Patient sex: M
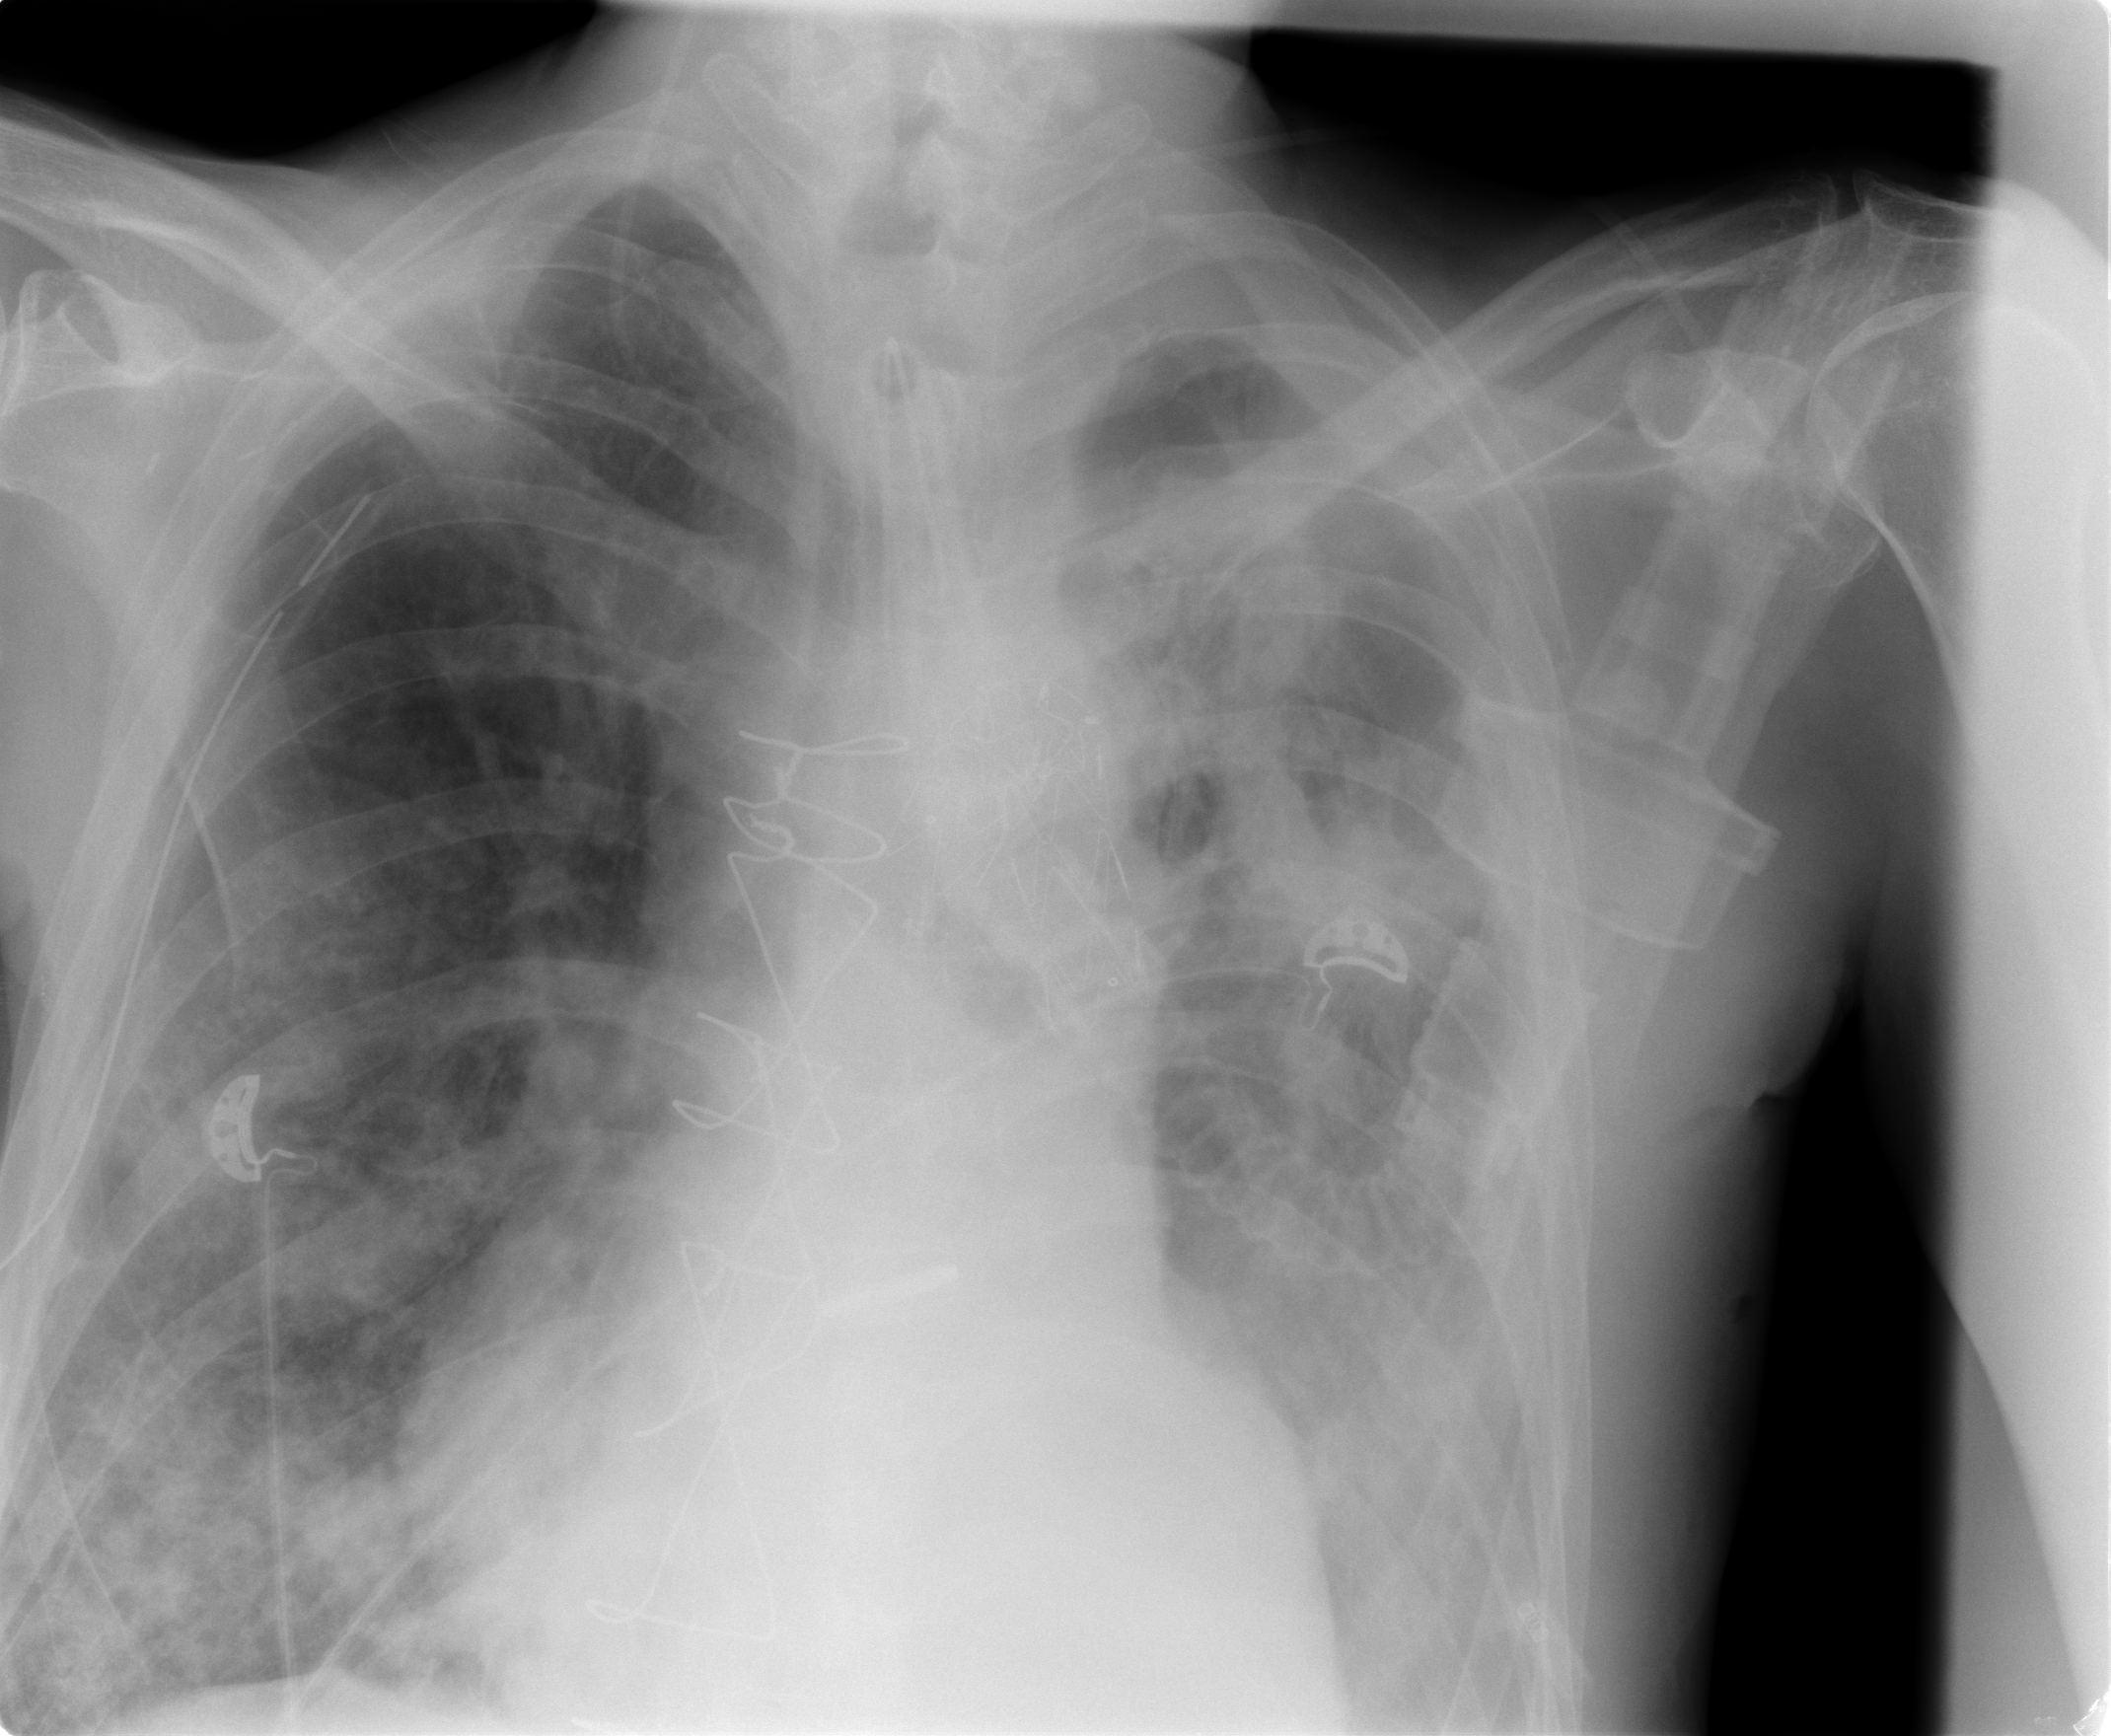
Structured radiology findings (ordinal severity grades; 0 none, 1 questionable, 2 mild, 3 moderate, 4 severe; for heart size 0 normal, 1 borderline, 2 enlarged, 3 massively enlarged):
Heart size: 2
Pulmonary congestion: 2
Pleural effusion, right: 0
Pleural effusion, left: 2
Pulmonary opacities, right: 2
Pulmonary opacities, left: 2
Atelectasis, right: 2
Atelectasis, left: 2